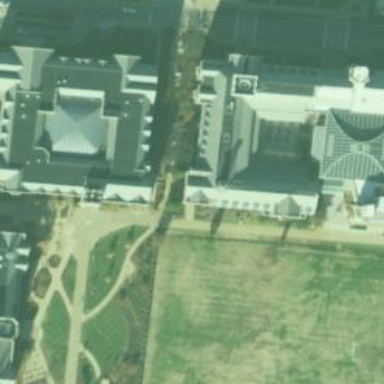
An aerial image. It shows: View of university building.